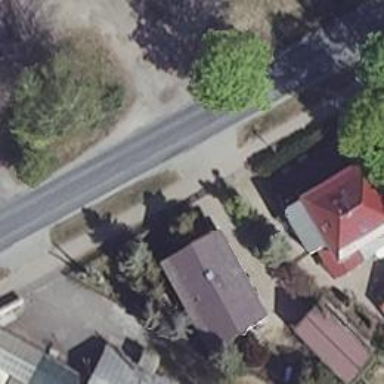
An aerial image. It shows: Driveway leading to service road.